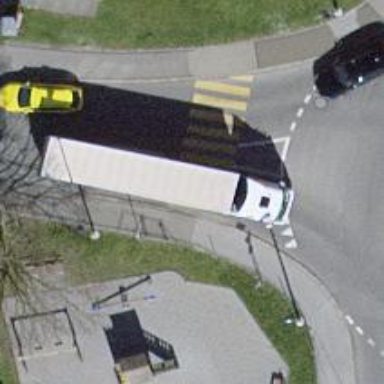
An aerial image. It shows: Zebra crossing on the road.